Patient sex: M
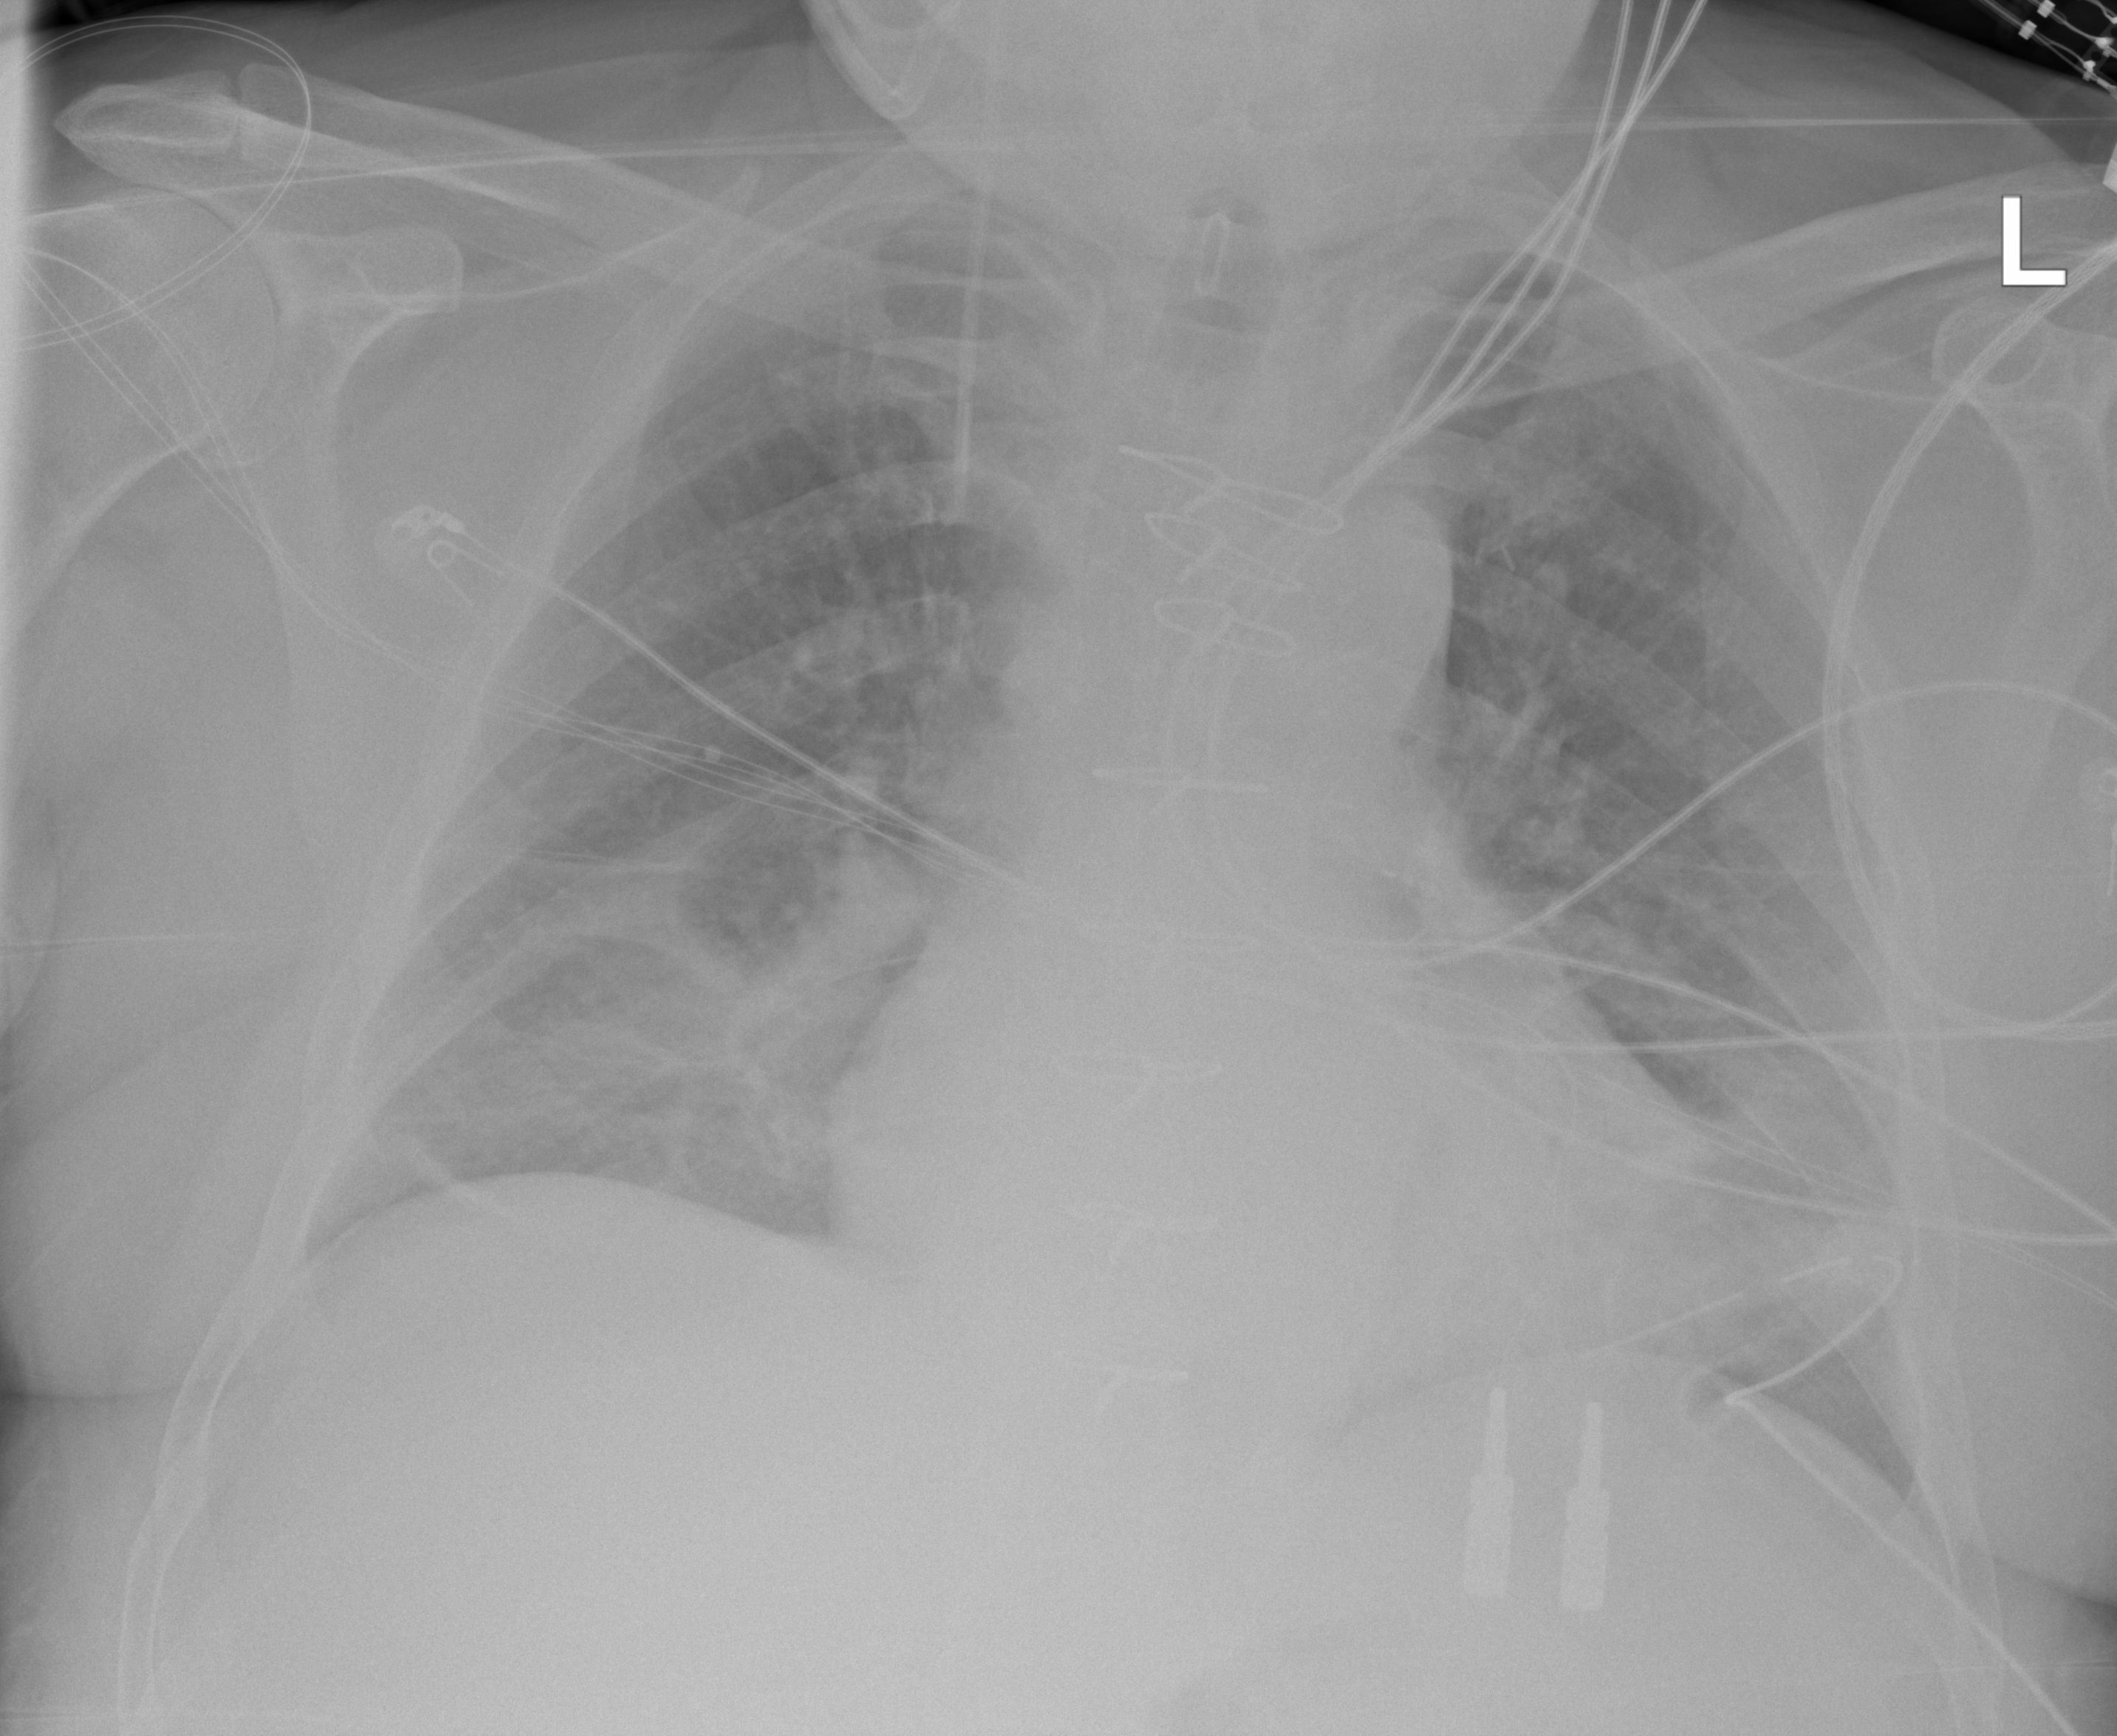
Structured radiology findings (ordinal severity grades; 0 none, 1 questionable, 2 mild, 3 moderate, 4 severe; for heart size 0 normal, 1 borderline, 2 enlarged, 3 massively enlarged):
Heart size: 1
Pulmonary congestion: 2
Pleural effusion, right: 2
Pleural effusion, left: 1
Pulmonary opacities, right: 1
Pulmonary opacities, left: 1
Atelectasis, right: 2
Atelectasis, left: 2